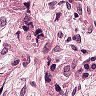
Metastatic tissue present: yes